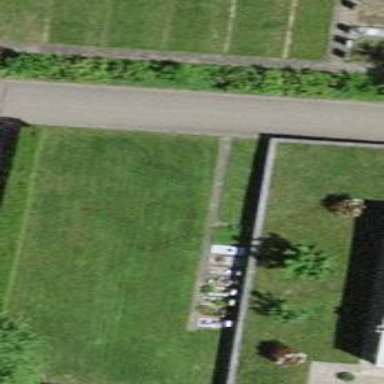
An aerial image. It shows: Grave yard.